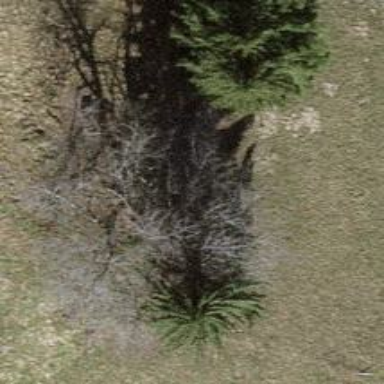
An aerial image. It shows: Beautiful tree in nature.